Aerial crown-view tile of a tropical tree (Barro Colorado Island, Panama), acquired 20250217:
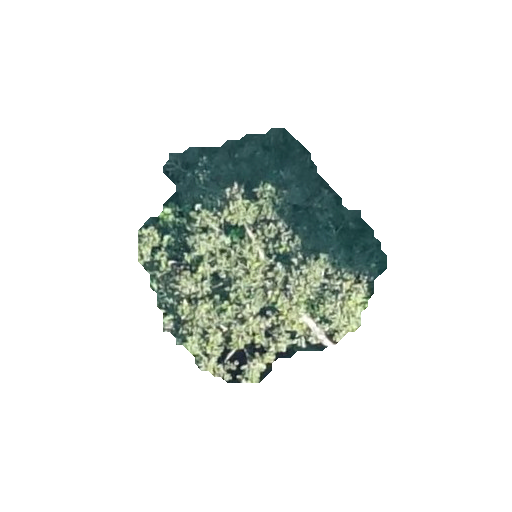
Species: Trattinnickia aspera
GBIF accepted scientific name: Trattinnickia aspera
Crown area: 62.448 m²